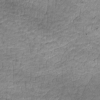
Label: not_dusty